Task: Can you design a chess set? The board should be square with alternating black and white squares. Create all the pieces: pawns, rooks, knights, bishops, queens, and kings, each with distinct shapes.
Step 4622:
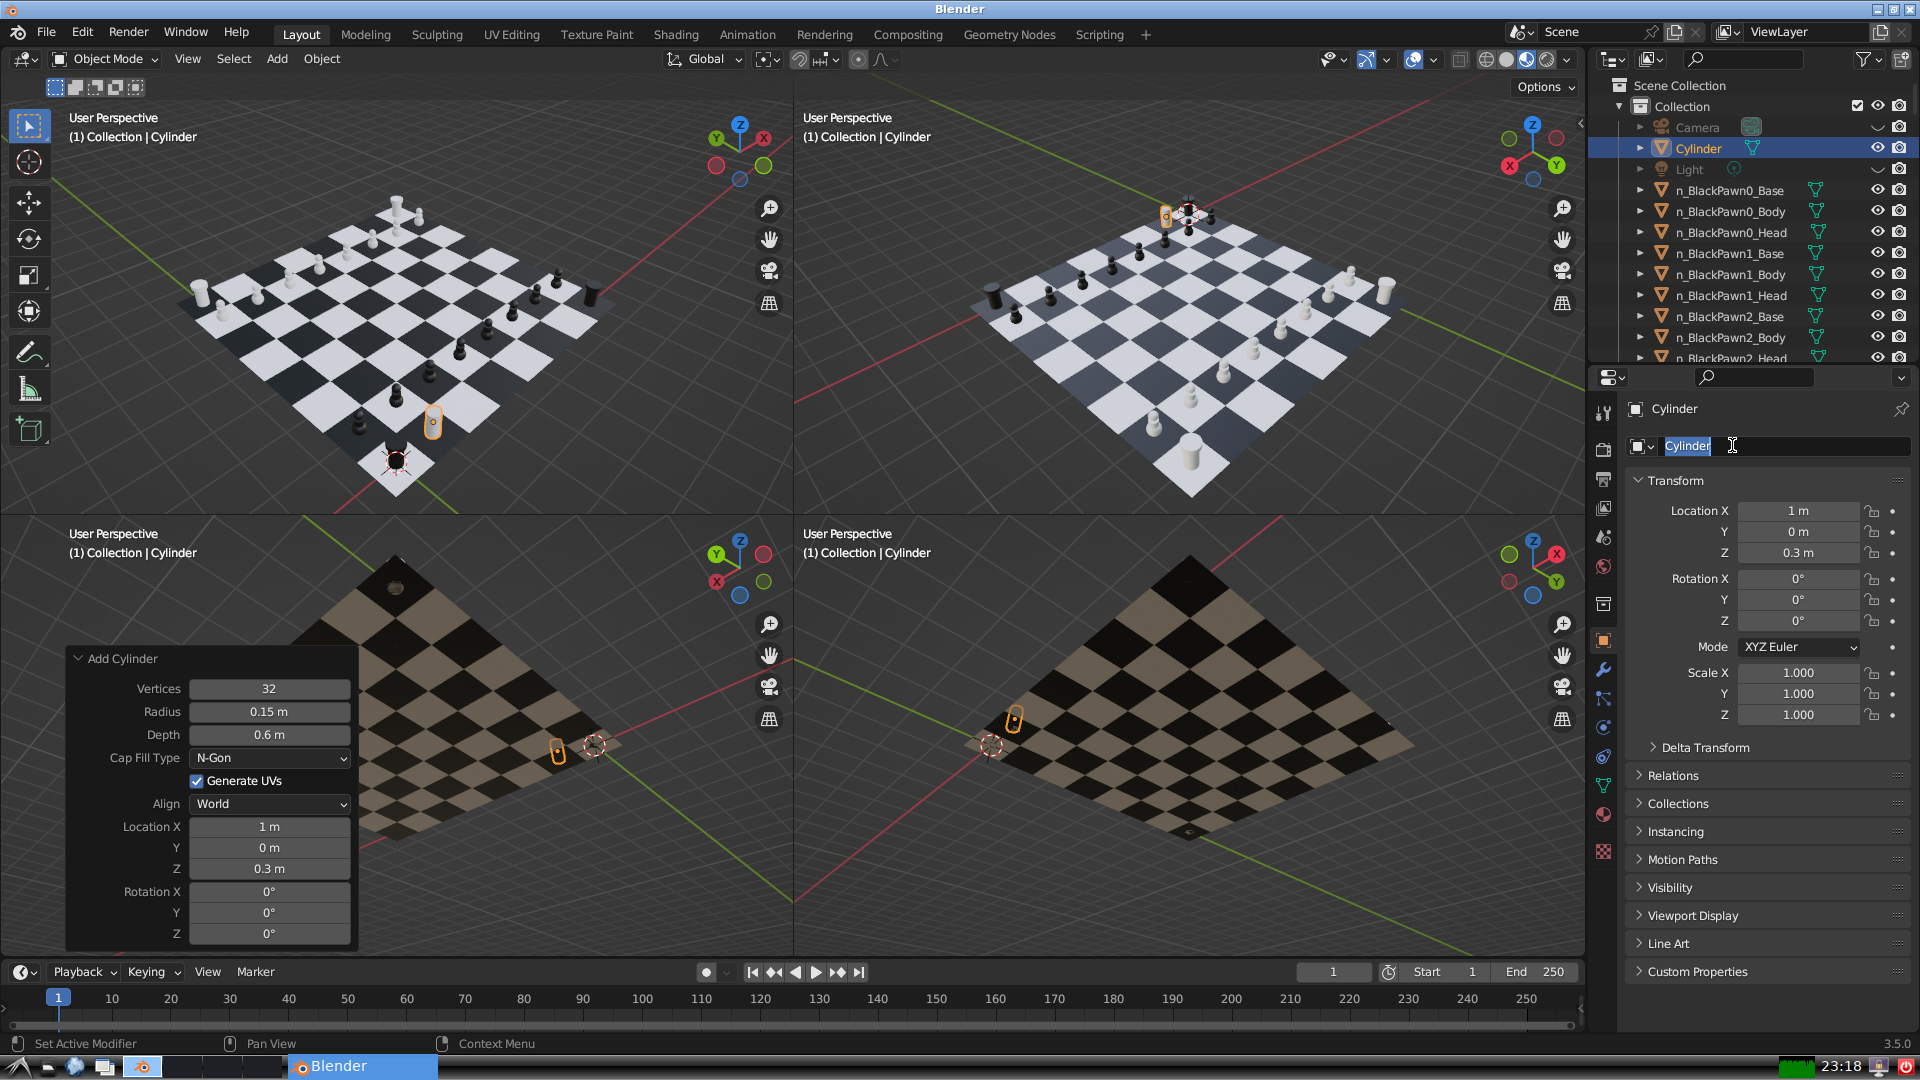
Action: input_text: n_BlackKnight1.0_Base